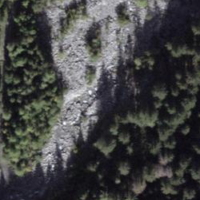
EUNIS habitat code: 43
Species observed at this site:
Lonicera caerulea